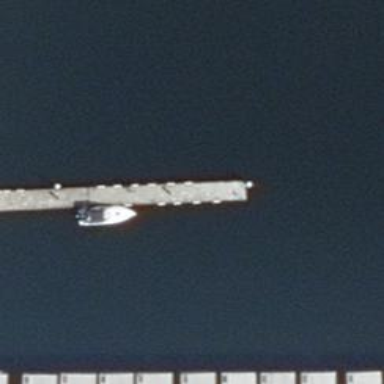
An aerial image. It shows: Man-made pier.